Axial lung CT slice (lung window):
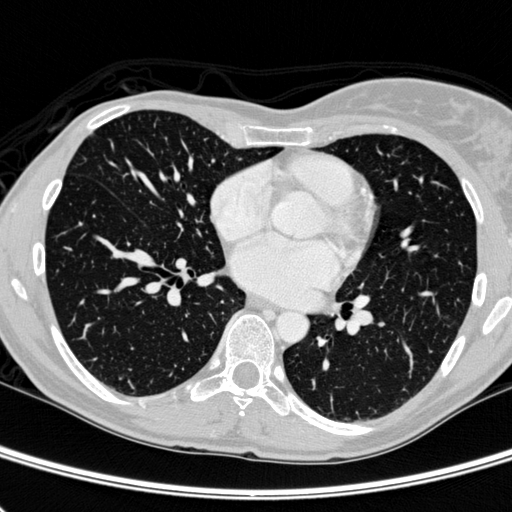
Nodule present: yes
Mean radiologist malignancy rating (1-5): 2.5